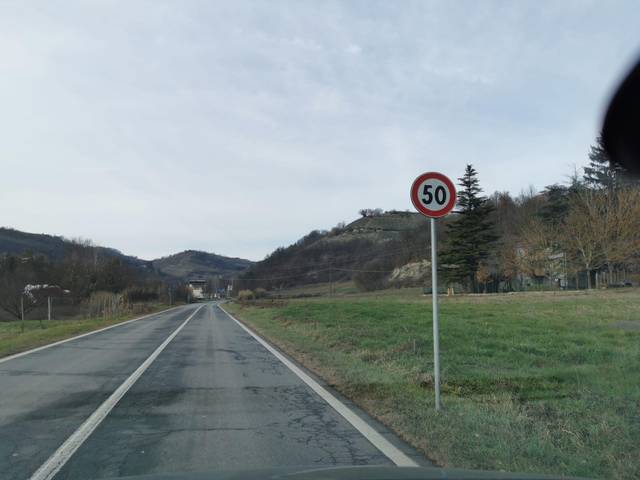
Region: Italy
Coordinates: 44.674, 8.423